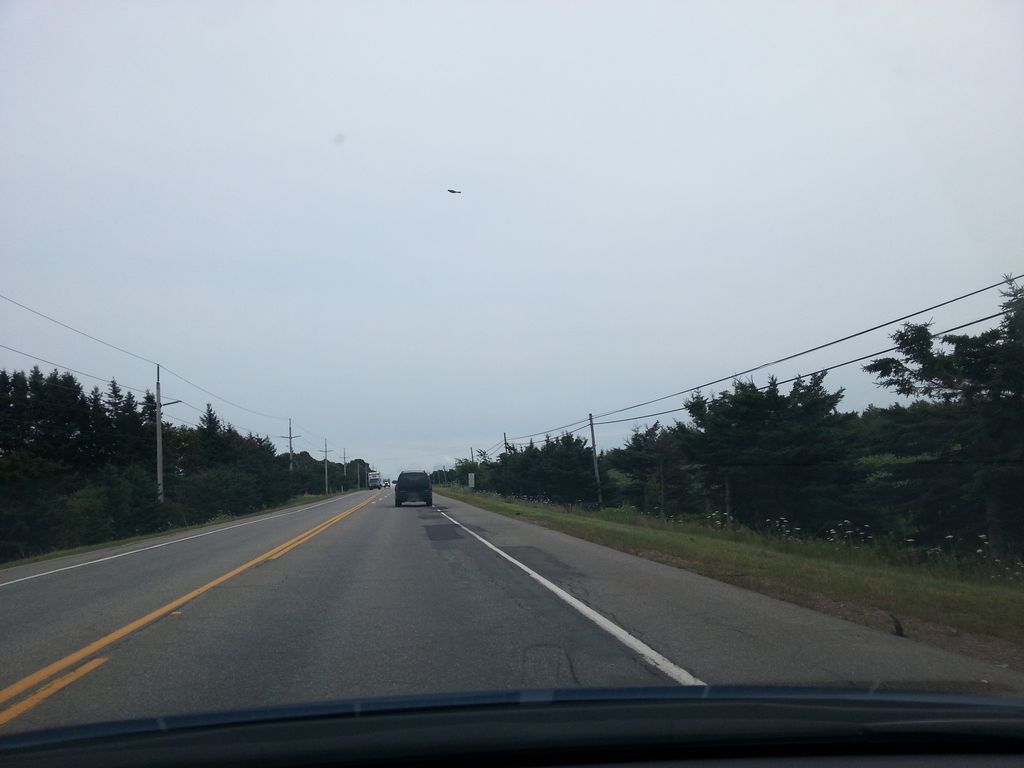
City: charlottetown